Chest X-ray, PA view. Patient: 64 years old, sex M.
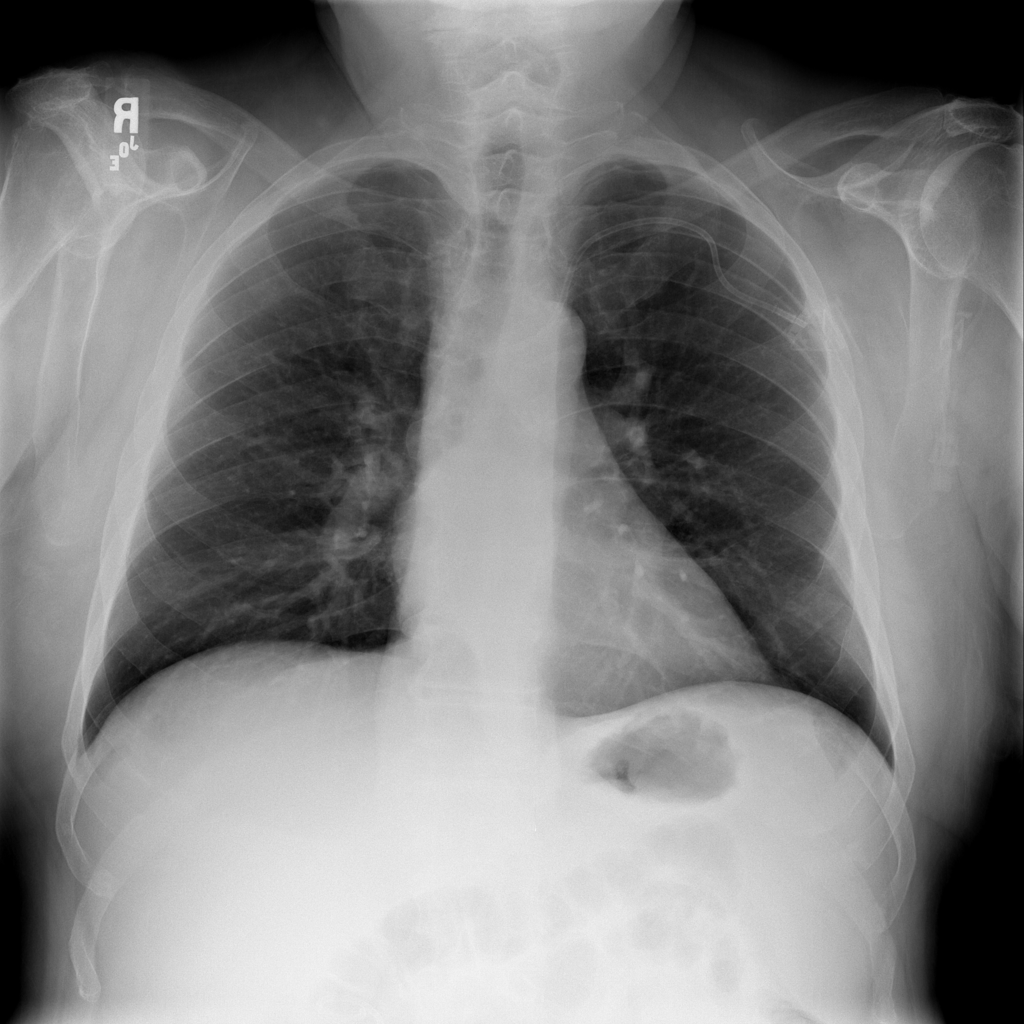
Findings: No Finding